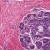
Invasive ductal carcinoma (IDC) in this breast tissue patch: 0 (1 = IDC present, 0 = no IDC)